【题型】选择题　【知识点】函数　【难度】easy
某年1～4月我国新能源乘用车的月销量情况如图所示，则下列说法不正确的是（\quad ）

A. 1月份销量为2.1万辆  \quad

B. 1～4月新能源乘用车销量逐月增加  \quad

C. 4月份销量比3月份增加了1万辆  \quad

D. 从2月到3月的月销量增长最快
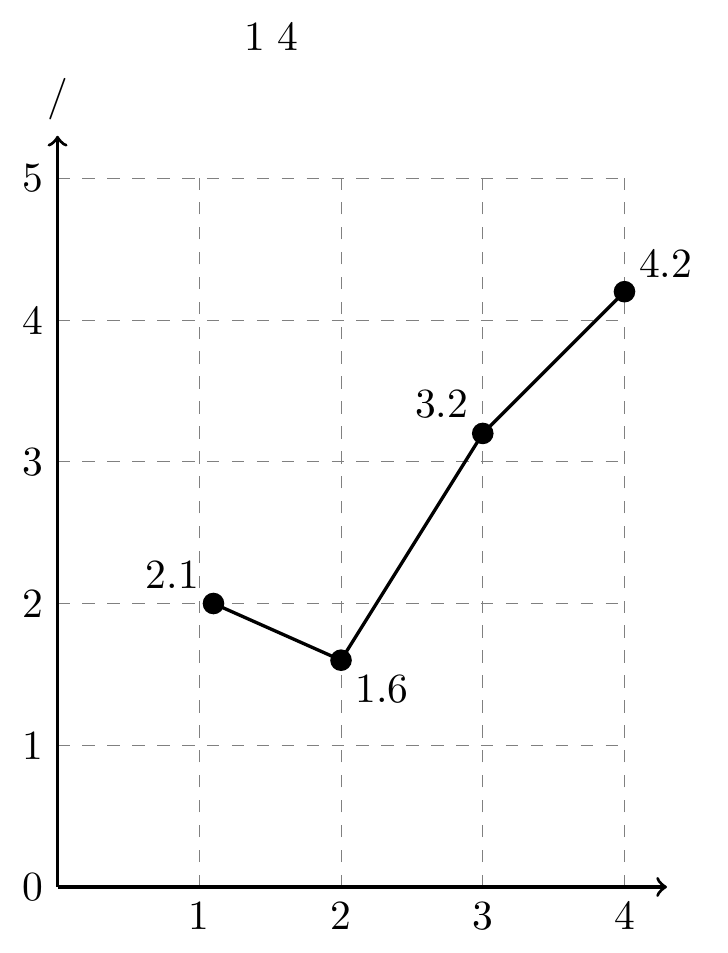
【解答】
解：由图可得，

1月份销量为2.1万辆，故选项A不合题意；

1～2月新能源乘用车销量减少，2～4月新能源乘用车销量逐月增加，故选项B符合题意；

4月份销量比3月份增加了4.3-3.3=1万辆，故选项C不合题意；

从2月到3月的月销量增长最快，故选项D不合题意；

故选：B。